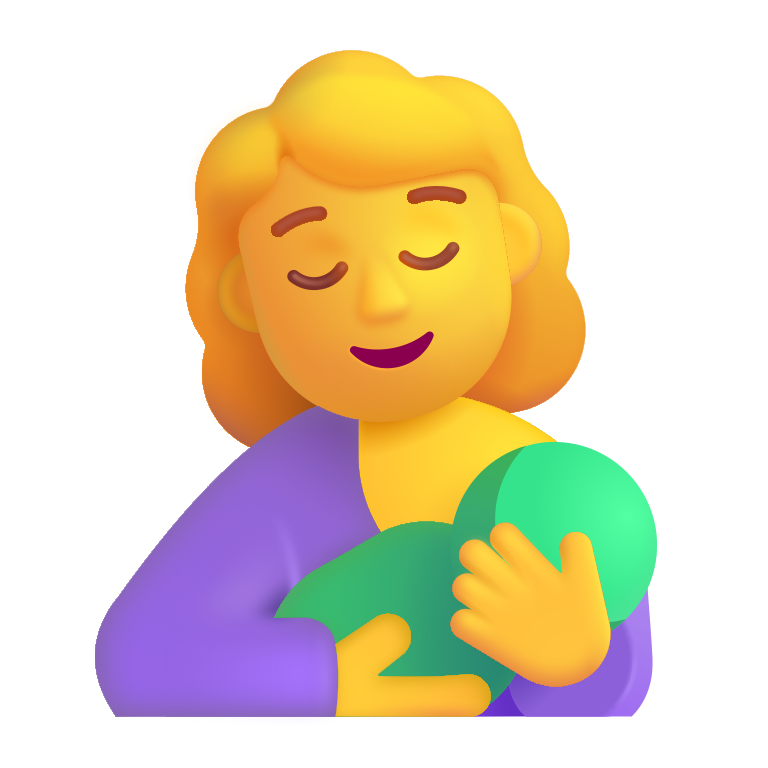
breast feeding color default